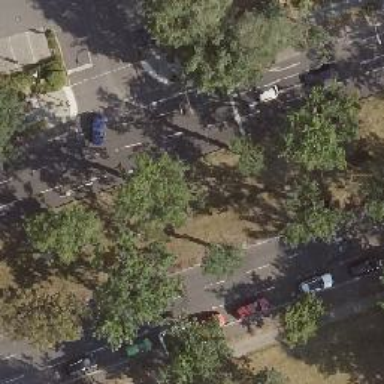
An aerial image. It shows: Road with traffic signals.